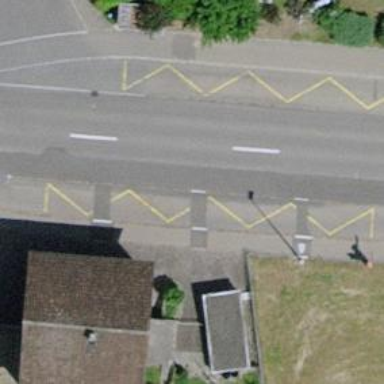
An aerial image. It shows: Public transport stop position.